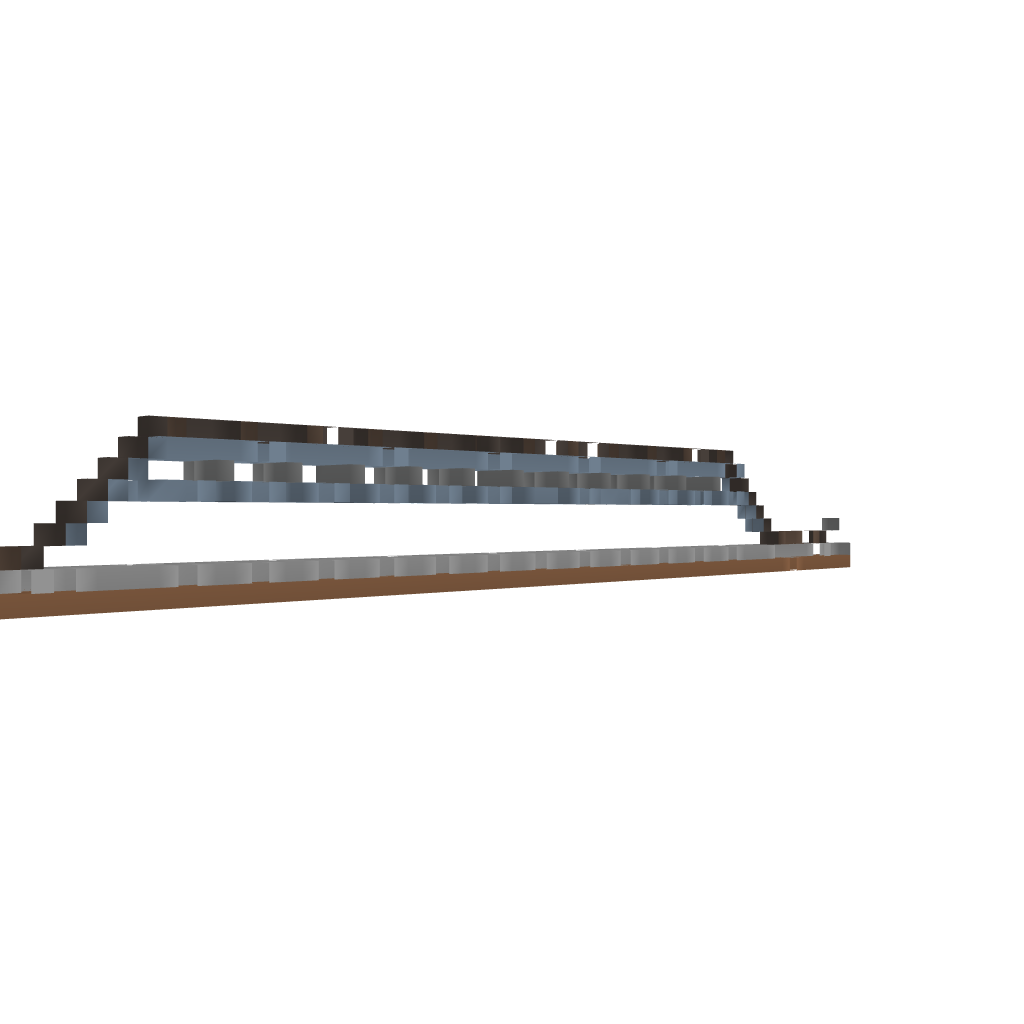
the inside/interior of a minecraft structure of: Simple Minecart Bridge #1